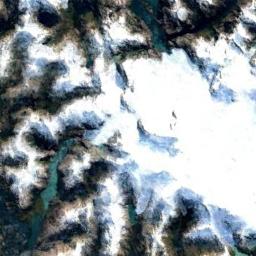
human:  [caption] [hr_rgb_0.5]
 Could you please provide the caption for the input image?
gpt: The snow berg is next to the lake .

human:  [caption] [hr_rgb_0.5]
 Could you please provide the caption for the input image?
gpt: A lot of snow is on the snowberg .

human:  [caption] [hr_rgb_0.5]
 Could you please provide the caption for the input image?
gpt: The snowberg is covered with glaciers and some fiords are next to the snowberg .

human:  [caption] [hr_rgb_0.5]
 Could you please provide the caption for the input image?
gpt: In the mountains of the snow mountain, Only the peak of the mountain is covered by snow, And there is a lake in the snow mountain .

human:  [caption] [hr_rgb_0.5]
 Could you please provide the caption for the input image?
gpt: There are much snow and two lakes on the snowberg .